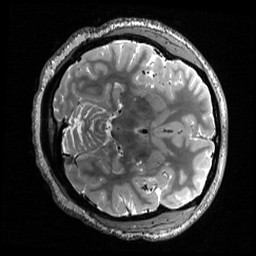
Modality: T2w
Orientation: axial
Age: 22
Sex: female
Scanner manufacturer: siemens
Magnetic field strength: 3 T
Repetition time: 3.2 s
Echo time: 0.565 s